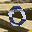
Label: 0